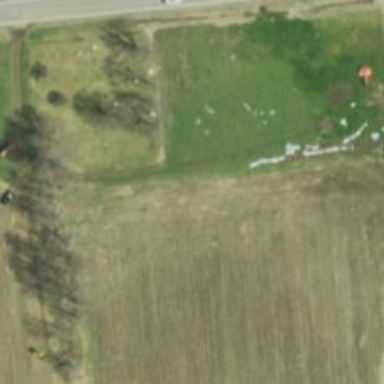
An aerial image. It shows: Cemetery.